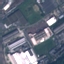
Land use / land cover: Industrial